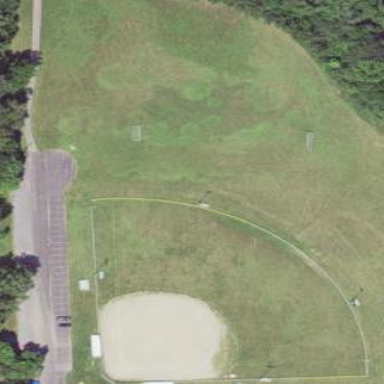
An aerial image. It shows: Baseball pitch for leisure land.